Question: I have a text field in my app that users use to enter names for budgets. I am storing these names in an array so that the user can tap a 'preset' button to quickly access previously used names.
If the user does not enter a budget name then the name is just set as 'Budget' automatically, and I do not want to store this in the preset list. Therefore, I came up with this code:
'''
presetNames = NSUserDefaults.standardUserDefaults().objectForKey("presets") as NSArray
presetNamesMutable = presetNames.mutableCopy() as NSMutableArray
if presetNamesMutable.containsObject(budgetName) == false && budgetName != "Budget" {
presetNamesMutable.insertObject(budgetName, atIndex: 0)
NSUserDefaults.standardUserDefaults().setObject(presetNamesMutable, forKey: "presets")
}
'''
So basically it checks to make sure the name is not already in the array and that the name is not 'Budget'.
The problem is that for some reason if the text field is left blank, rather than ignoring it and not adding it to the array, it seems to just add "" to the array. I can't figure out why...
This is an example of what I mean:

Here is the rest of the code:
Table View for displaying the preset names:
'''
override func tableView(tableView: UITableView, numberOfRowsInSection section: Int) -> Int {
// #warning Incomplete method implementation.
// Return the number of rows in the section.
return presetNamesMutable.count
}
override func tableView(tableView: UITableView, cellForRowAtIndexPath indexPath: NSIndexPath) -> UITableViewCell {
var cell:PresetTableViewCell = self.tableView.dequeueReusableCellWithIdentifier("cell", forIndexPath: indexPath) as PresetTableViewCell
// Configure the cell...
cell.presetNameLabel.text = presetNamesMutable.objectAtIndex(indexPath.row) as? String
return cell
}
override func tableView(tableView: UITableView, didSelectRowAtIndexPath indexPath: NSIndexPath) {
var cell: UITableViewCell = tableView.cellForRowAtIndexPath(indexPath)!
tempBudgetName = presetNamesMutable.objectAtIndex(indexPath.row) as String
presetTapped = true
NSUserDefaults.standardUserDefaults().setBool(presetTapped, forKey: "presetUsed")
self.navigationController?.popToRootViewControllerAnimated(true)
println(tempBudgetName)
}
// Override to support conditional editing of the table view.
override func tableView(tableView: UITableView, canEditRowAtIndexPath indexPath: NSIndexPath) -> Bool {
return true
}
// Override to support editing the table view.
override func tableView(tableView: UITableView, commitEditingStyle editingStyle: UITableViewCellEditingStyle, forRowAtIndexPath indexPath: NSIndexPath) {
presetNamesMutable.removeObjectAtIndex(indexPath.row)
tableView.deleteRowsAtIndexPaths([indexPath], withRowAnimation: .Fade)
NSUserDefaults.standardUserDefaults().setObject(presetNamesMutable, forKey: "presets")
}
override func viewWillAppear(animated: Bool) {
presetNames = NSUserDefaults.standardUserDefaults().objectForKey("presets") as NSArray
presetNamesMutable = presetNames.mutableCopy() as NSMutableArray
}
'''
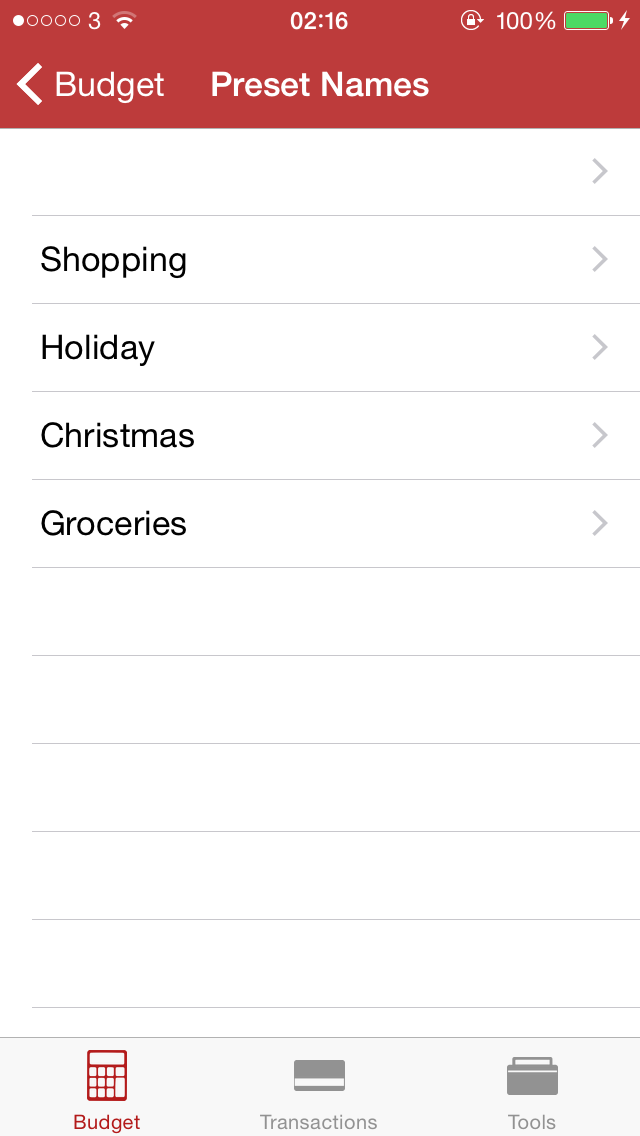
Answer: The answer was obvious in the code that I posted in my question. I had just changed it from:
'''
if presetNamesMutable.containsObject(budgetName) == false && budgetNameLength != 0 {
'''
To:
'''
if presetNamesMutable.containsObject(budgetName) == false && budgetName != "Budget" {
'''
So I had completely missed the fact that I wasn't setting the name to 'Budget'. It is now fixed with this code:
'''
presetNames = NSUserDefaults.standardUserDefaults().objectForKey("presets") as NSArray
presetNamesMutable = presetNames.mutableCopy() as NSMutableArray
if budgetNameLength == 0 {
budgetName = "Budget"
}
if presetNamesMutable.containsObject(budgetName) == false && budgetName != "Budget" {
presetNamesMutable.insertObject(budgetName, atIndex: 0)
NSUserDefaults.standardUserDefaults().setObject(presetNamesMutable, forKey: "presets")
println(presetNamesMutable)
}
'''